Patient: sex M, age 36
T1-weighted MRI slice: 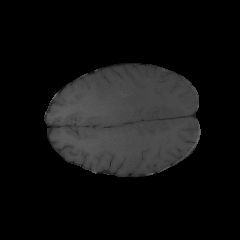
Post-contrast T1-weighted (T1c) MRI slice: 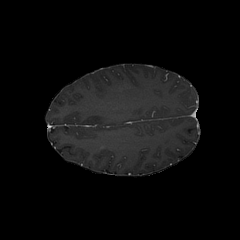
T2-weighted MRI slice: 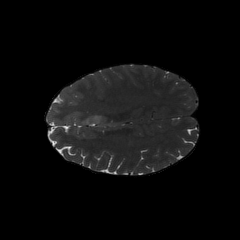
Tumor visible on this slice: yes
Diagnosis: Glioblastoma, IDH-wildtype
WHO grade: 4